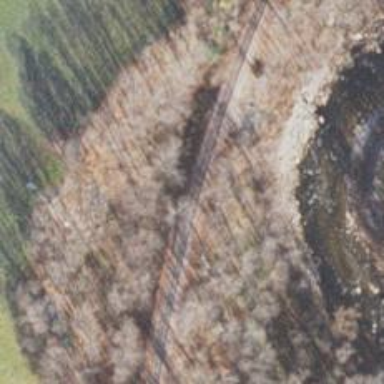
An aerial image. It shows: Railway track.